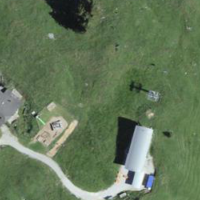
EUNIS habitat code: 23
Species observed at this site:
Arnica montana